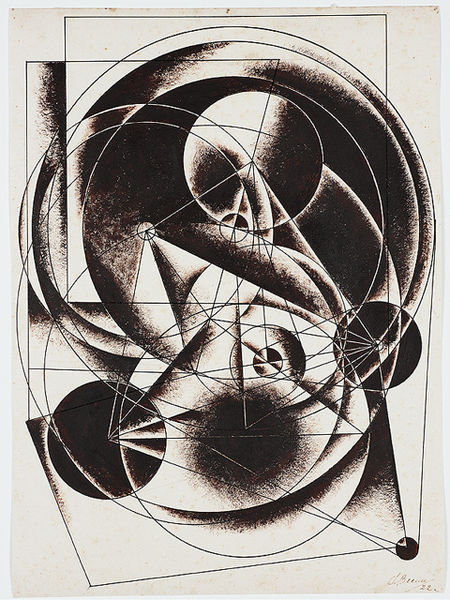
Titel: Circular Constructivist Composition, Circular Constructivist Composition
Künstler: Aleksandr Aleksandrovich Vesnin
Standort: Amherst (Massachusetts, USA)
Institution: Mead Art Museum, Amherst College
Schlagwörter: zeichnung, linien, white, black, dark, gray, grey, print, brown, schwarz weiß, kreise, quadrate, drawing, paper, black and white, dreiecke, dots, shadow, line, sketch, pen, abstract, design, verbindungen, square, geometric, pencil, squares, circle, circles, lines, shapes, spheres, shading, shadows, overlap, round, geometry, geometrical, shape, confusion, triangles, escher, whithe, multiple, circular, intersections, concentric, crazy, blacl, geomethrical, geo, cirkels, cirkel, future, rounded, planet